Question: I recently upgraded my Flash Builder from Burrito to 4.5 Premium. I am trying to create this (<URL> in the latest version of Flex, on Blackberry Playbook, but I am getting errors:
'''
<?xml version="1.0" encoding="utf-8"?>
<s:Application xmlns:fx="http://ns.adobe.com/mxml/2009"
xmlns:s="library://ns.adobe.com/flex/spark">
<s:Panel layout="absolute" title="Draw Test" backgroundColor="#ffffff">
<mx:Canvas backgroundColor="#ffffff">
<mh:DrawableCanvas id="main" backgroundColor="#ffff80" backgroundAlpha="0" width="100%" height="100%" y="0" x="0">
</mh:DrawableCanvas>
</mx:Canvas>
</s:Panel>
</s:Application>
'''
The prefix "mx" for element "mx:Canvas" is not bound. I have tried adding "xmlns:mx="http://www.adobe.com/2006/mxml" to the head with no joy.
Is canvas no longer supported? All I want is a canvas to draw onto to capture a human signature...
Any ideas?
Took onboard the advice but still getting something wrong, see screenshot.

Any ideas? Am I missing a mx.swc or something?
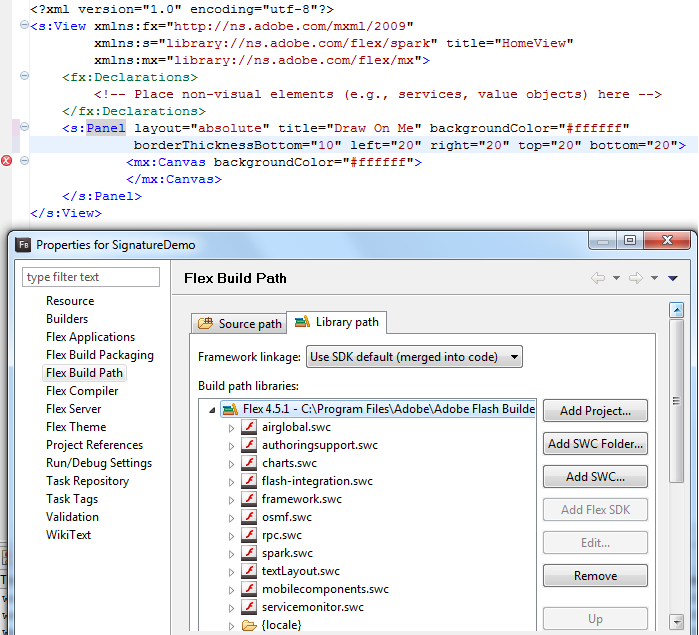
Answer: Canvas and all other components are still supported since Flex4 is backwards compatible with Flex3.
In your case, the error message says it all.
Your application does not correctly refer to the mx: namespace.
Therefore, it will not be able to find the Canvas component.
In a Spark application, it is advised to add the mx namespace as follows:
'''
xmlns:mx="library://ns.adobe.com/flex/mx"
instead of
xmlns:mx="http://www.adobe.com/2006/mxml"
'''
If your are migrating your Flex3 Halo application to a Flex4 Spark application, please read the <URL>. Chapter 4 is particularly useful.
Cheers